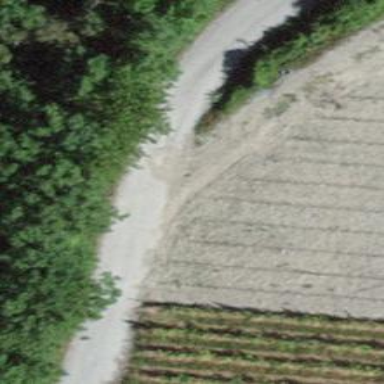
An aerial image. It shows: Well-maintained track road of grade 1.